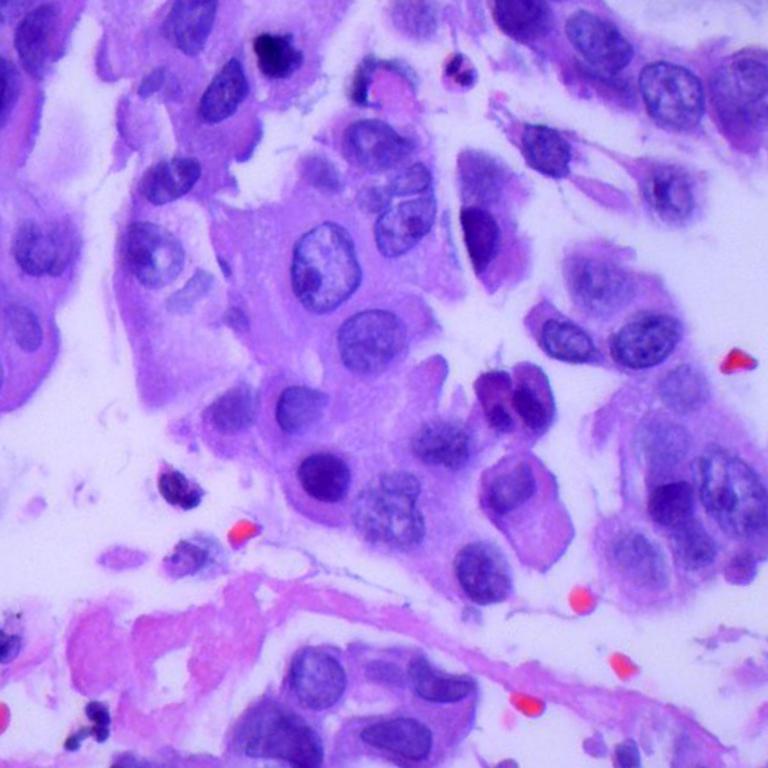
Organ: lung
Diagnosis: adenocarcinomas